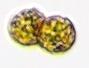
Label: Margalefidinium